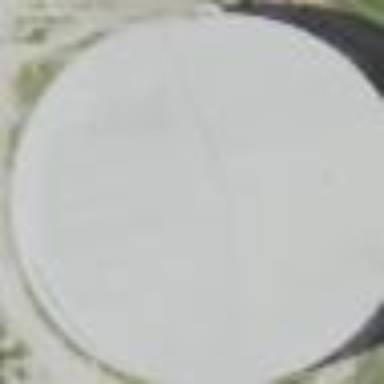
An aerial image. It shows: Storage tank which is man-made.